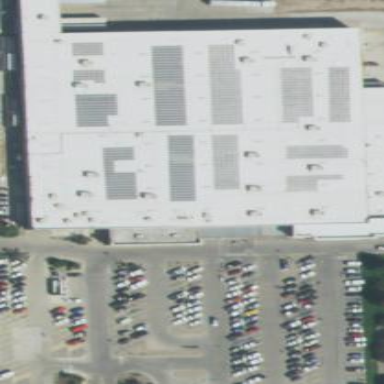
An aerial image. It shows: Retail building that operates as wholesale shop.